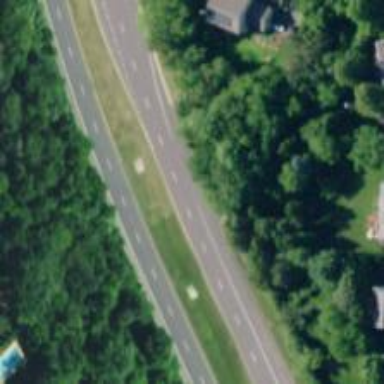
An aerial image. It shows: Asphalt trunk highway which is also expressway.